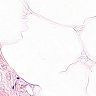
Metastatic tissue present: no